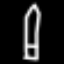
Label: pencil